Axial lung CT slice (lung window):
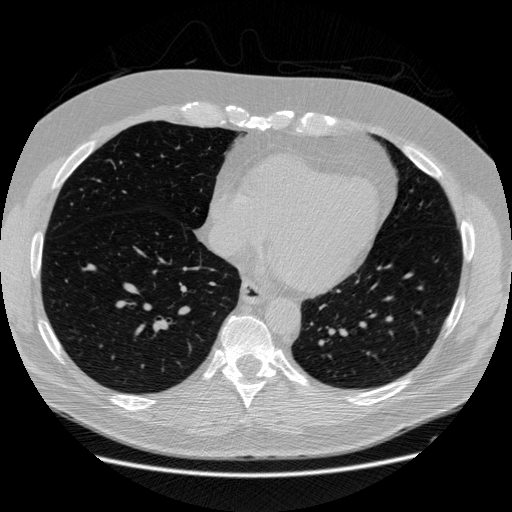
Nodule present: no